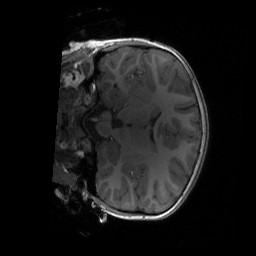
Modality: T1w
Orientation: coronal
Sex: female
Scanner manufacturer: siemens
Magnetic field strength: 3 T
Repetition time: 1.9 s
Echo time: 0.00243 s